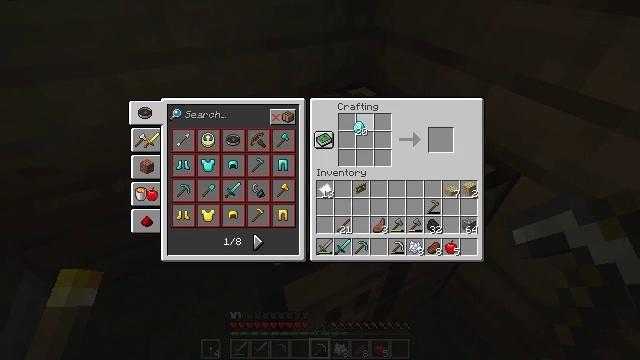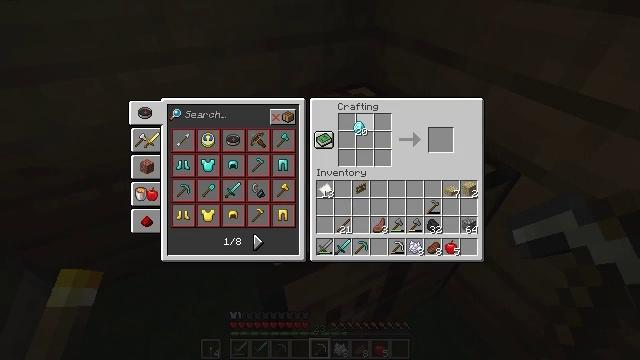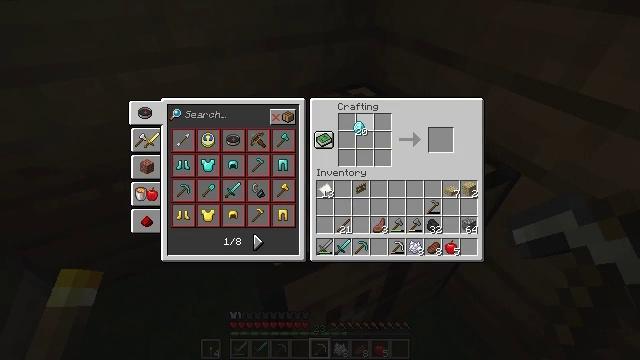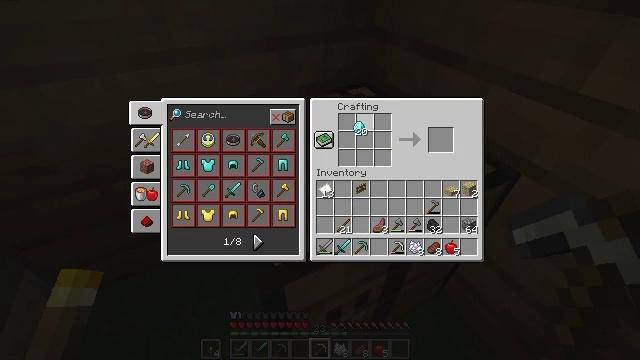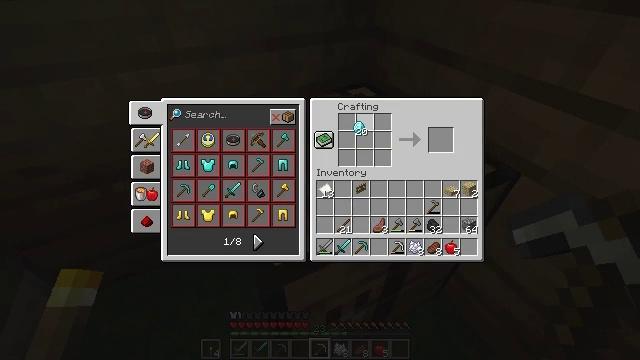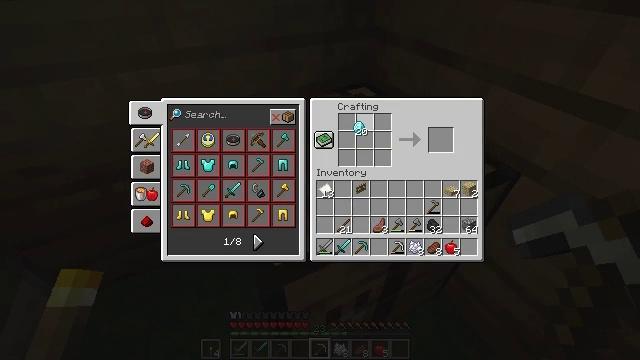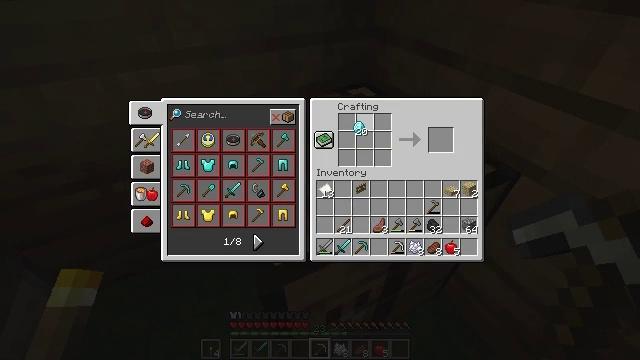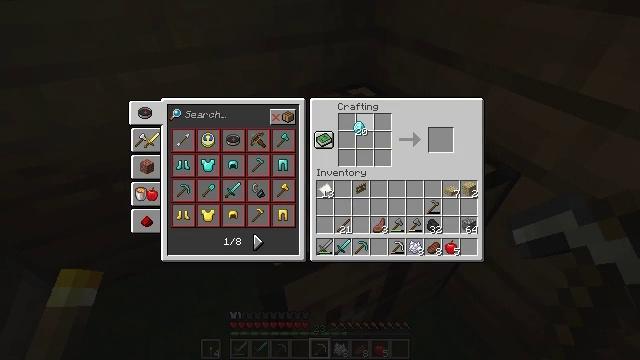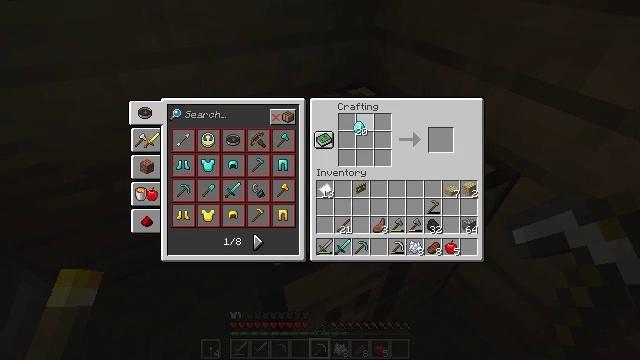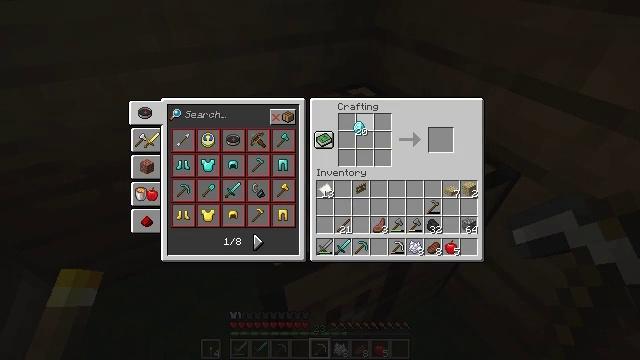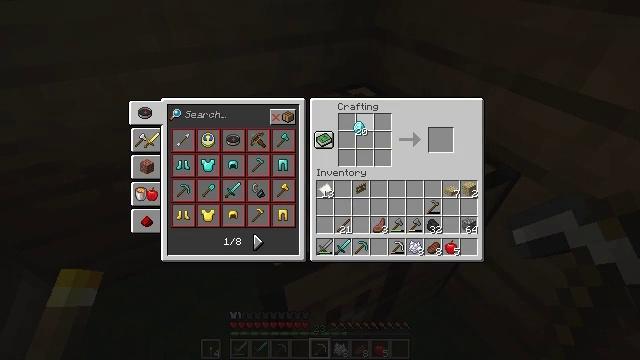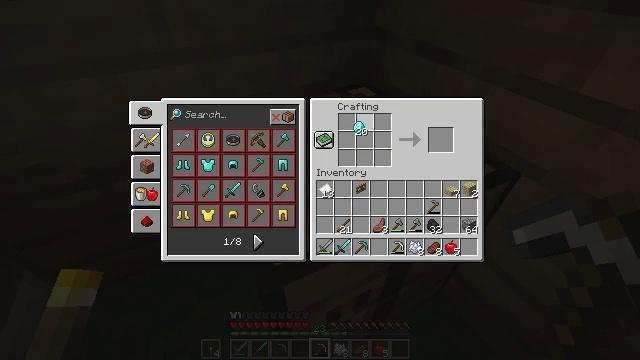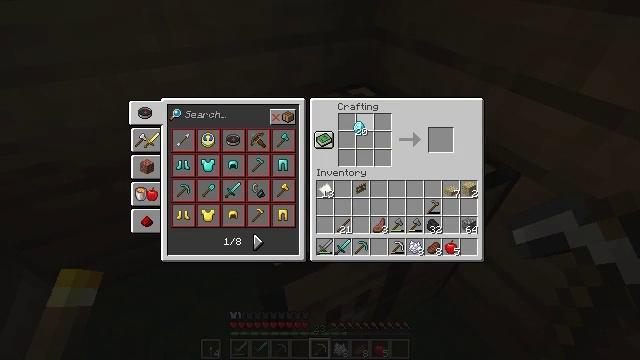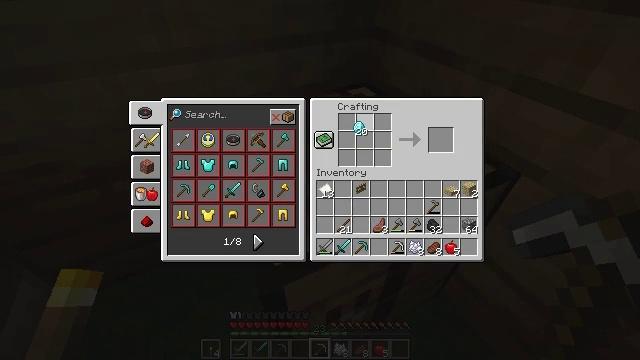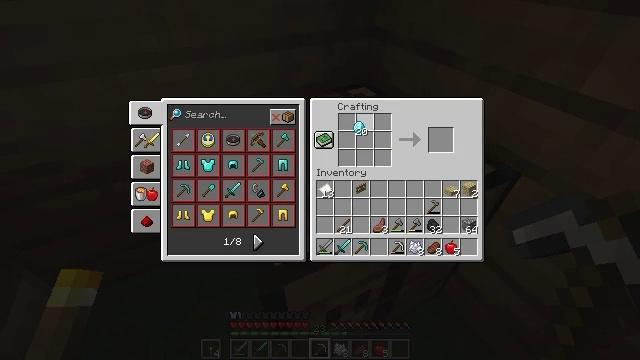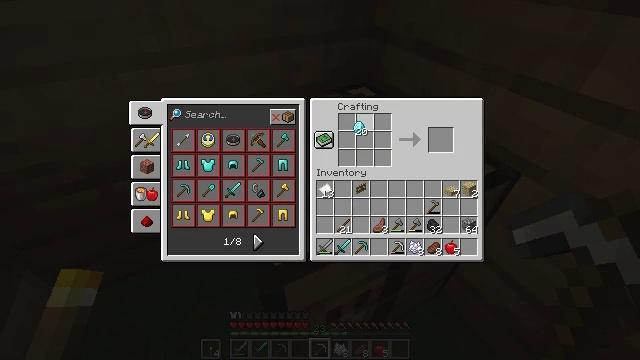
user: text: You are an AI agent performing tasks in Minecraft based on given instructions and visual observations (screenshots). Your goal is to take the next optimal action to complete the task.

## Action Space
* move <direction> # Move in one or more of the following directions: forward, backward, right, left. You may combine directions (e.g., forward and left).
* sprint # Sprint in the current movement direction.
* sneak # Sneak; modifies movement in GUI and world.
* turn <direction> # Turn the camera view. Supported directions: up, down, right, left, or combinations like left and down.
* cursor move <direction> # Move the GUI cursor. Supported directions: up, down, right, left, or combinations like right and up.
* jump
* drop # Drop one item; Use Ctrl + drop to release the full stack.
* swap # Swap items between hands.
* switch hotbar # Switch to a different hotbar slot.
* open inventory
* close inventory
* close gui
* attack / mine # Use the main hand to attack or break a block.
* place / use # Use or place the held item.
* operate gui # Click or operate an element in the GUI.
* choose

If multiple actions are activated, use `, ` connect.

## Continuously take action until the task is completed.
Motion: motion action
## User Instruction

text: Make a diamond axe at the crafting table.
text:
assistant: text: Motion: no_op
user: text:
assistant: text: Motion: no_op
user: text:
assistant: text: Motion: no_op
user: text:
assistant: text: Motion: no_op
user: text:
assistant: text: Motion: no_op
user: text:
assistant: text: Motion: no_op
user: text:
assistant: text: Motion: no_op
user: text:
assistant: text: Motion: no_op
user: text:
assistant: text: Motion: no_op
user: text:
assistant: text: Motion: no_op
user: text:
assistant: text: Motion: no_op
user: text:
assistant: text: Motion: no_op
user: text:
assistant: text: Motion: no_op
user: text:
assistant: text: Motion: no_op
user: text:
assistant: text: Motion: no_op
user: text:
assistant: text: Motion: no_op
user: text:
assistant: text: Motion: no_op
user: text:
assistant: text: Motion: no_op
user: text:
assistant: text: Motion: no_op
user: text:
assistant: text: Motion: no_op
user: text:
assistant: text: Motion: no_op
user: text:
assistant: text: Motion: no_op
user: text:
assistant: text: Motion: no_op
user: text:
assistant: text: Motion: no_op
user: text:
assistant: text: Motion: no_op
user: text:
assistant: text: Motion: no_op
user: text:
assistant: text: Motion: no_op
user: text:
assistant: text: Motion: no_op
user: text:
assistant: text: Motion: no_op
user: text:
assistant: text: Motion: no_op